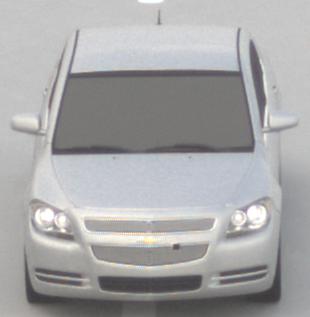
Make: Chevrolet
Model: Malibu 2.4
Detailed model: Malibu
Model produced from: 2012/07
Model produced until: 2014/08
Doors: 4
Color: white
Road condition: dry road
Daytime: midday
Contrast: low contrast